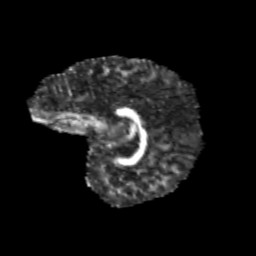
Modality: FA
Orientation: sagittal
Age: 11
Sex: female
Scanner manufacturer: siemens
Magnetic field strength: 3 T
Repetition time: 3.8 s
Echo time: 0.07 s